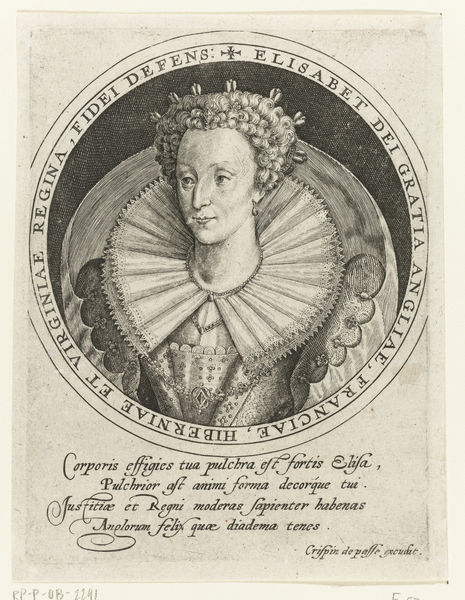
Titel: Busteportret van Elizabeth I Tudor, koningin van Engeland
Künstler: Crispijn van de (I) Passe
Standort: Amsterdam
Institution: Rijksmuseum
Schlagwörter: collar, dress, face, france, hair, lace, nose, portrait, woman, print, eyes, drawing, paper, black and white, bodice, mouth, etching, necklace, virgin, neck, britain, engraving, pencil, england, circle, latin, wig, ruffle, ruff, queen, chain, jewel, elizabeth, scotland, elizabethan, jewels, pamphlet, 1600, 1500, virginia, effigy, elisabet, queen elizabeth, britain]hibernia, hibernia, cqueen, queen virginia, elizabeth i, elizabeth the first, liz 2, good queen bess, virgin queen